Question: While looking at the answer <URL>, I was having problems on the line:
'''
TypedArray ta = obtainStyledAttributes(R.style.MyCustomStyle, attrs);
'''
It seems that Android Studio won't let me pass in an int that doesn't come from a 'R.styleable' resource without gettings warnings.
It tells me that it expects a resource of type styleable, which I assume means that the code I'm calling has been annotated with the <URL>

What would be the best course of action to read the values defined in the R.style.{x}? The accepted answer on the linked post works and compiles, but I don't know how to suppress the warning. As there's a warning, is it safe to suppress? If so, how?
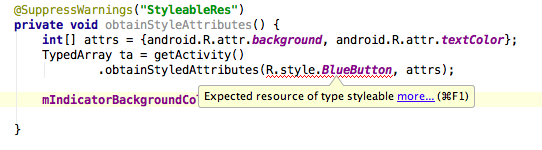
Answer: I think the correct way to suppress this :
'''
@SuppressWarnings("ResourceType")
'''
I'm offered this when I press Alt-Enter to bring up fixes for the warning and choose > (screenshot attached).
It works for me.
It's possible that the ID for this inspection has changed since whatever code you were referencing was written; I looked briefly through the commit logs but couldn't find a reference to it.